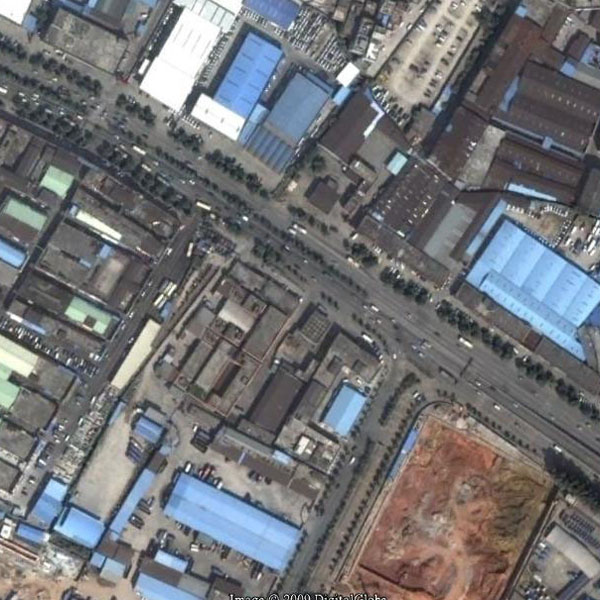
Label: Industrial